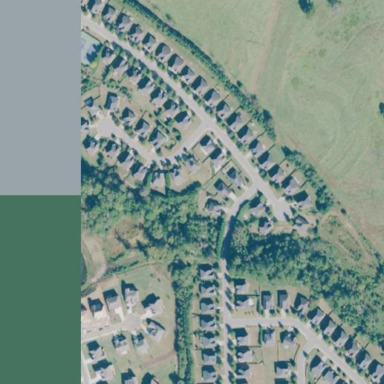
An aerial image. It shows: Single-family residential area.